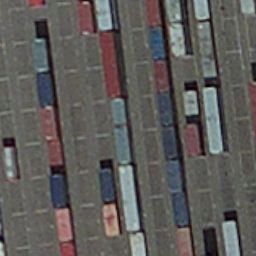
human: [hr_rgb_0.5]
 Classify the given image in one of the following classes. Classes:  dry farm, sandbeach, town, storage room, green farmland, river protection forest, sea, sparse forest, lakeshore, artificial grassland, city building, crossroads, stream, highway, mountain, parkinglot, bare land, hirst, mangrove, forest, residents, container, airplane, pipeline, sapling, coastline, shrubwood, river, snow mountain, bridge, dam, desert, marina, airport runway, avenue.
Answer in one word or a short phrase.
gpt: container